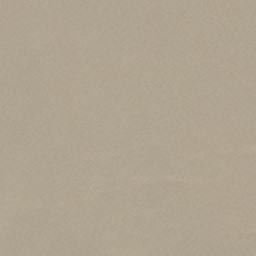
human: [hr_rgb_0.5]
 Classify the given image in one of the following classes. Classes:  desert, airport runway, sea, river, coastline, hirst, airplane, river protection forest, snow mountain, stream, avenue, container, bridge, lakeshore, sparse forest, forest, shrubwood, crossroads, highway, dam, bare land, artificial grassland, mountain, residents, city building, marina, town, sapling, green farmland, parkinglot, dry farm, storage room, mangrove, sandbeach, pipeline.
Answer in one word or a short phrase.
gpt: desert